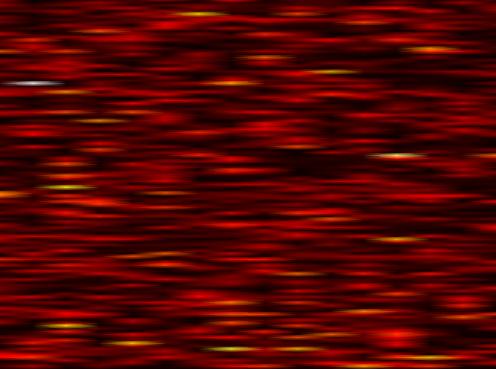
Label: FOFDM